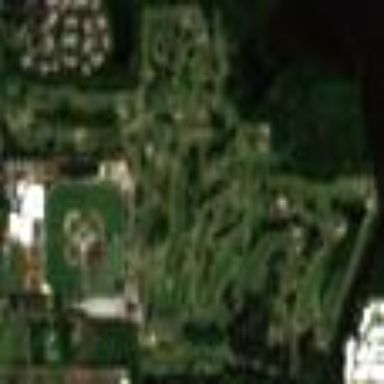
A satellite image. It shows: Golf course surrounded by greenery.